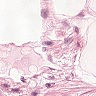
Metastatic tissue present: no